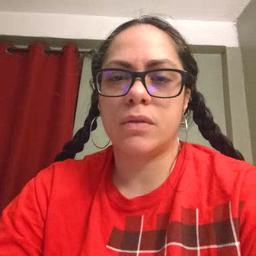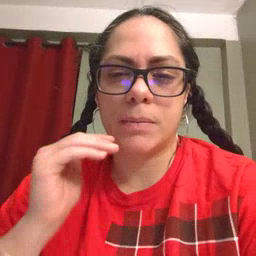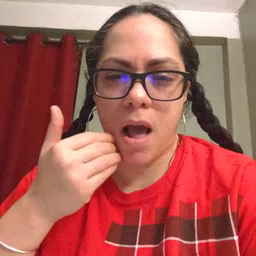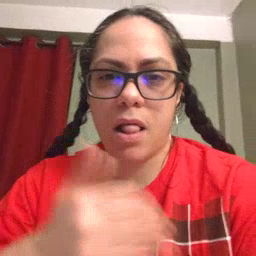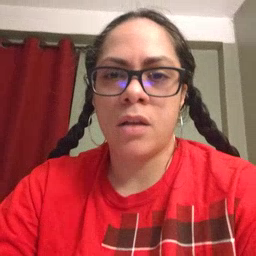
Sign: smile